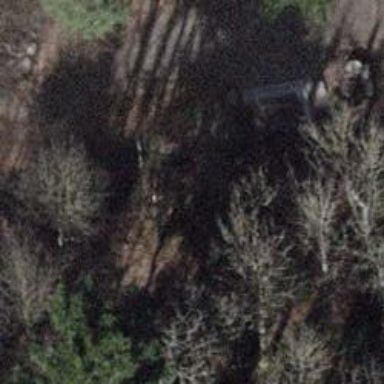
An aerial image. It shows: Brown bench in the vicinity.